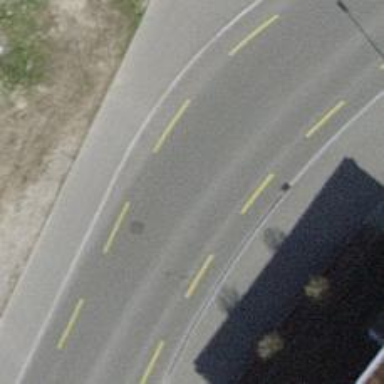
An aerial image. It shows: Tertiary road with advisory cycle lane on the left side of the sidewalk. The surface of the road is asphalt.